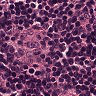
Metastatic tissue present: no